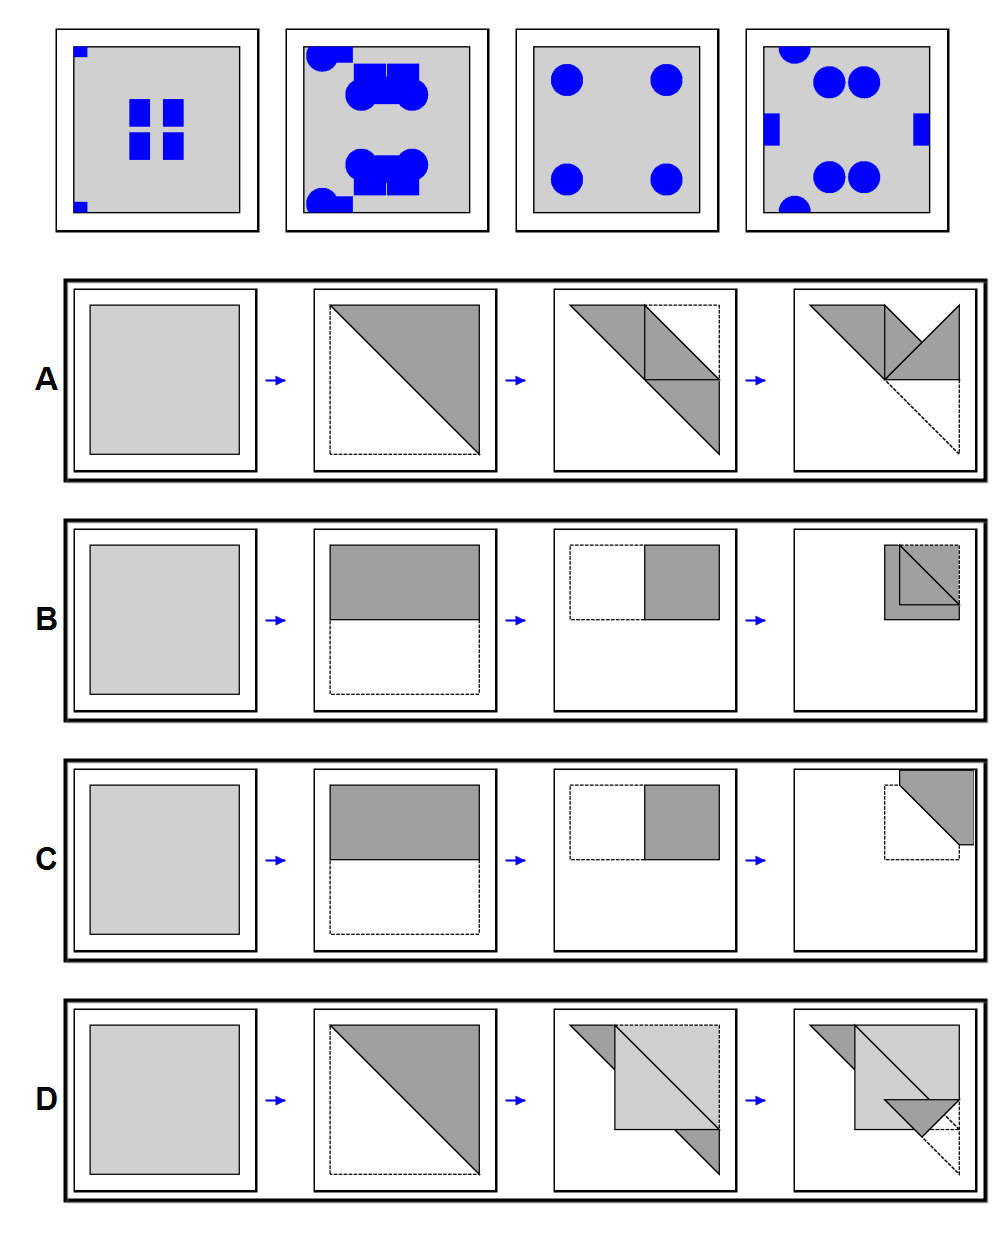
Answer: B